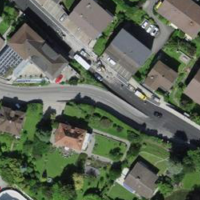
EUNIS habitat code: 54
Species observed at this site:
Ribes nigrum